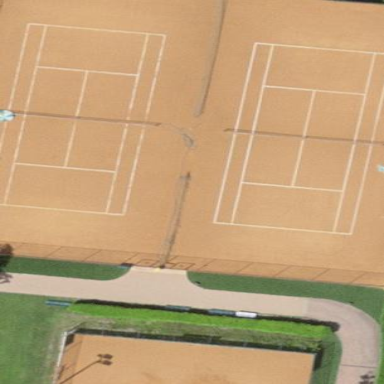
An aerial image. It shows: Tennis court on pitch.